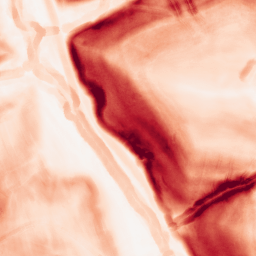
Category: morphological
Decomposition family: morphological_gradient
Decomposition parameters: size: 5
shape: disk
Upsampling method: quintic
Upsampling parameters: scale: 2
Upsampling scale: 2